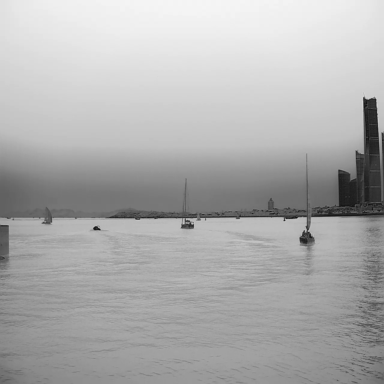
There are six canoes in the infrared image.